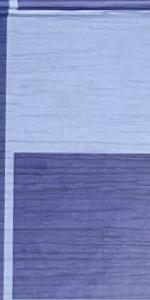
Label: Empty